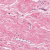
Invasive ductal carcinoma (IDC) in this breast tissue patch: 0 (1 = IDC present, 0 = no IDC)